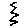
Label: zigzag